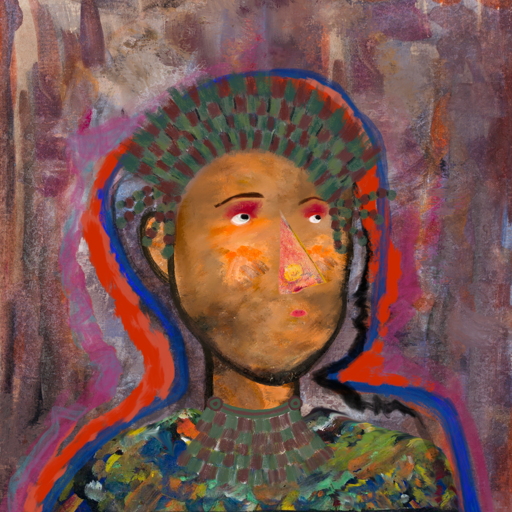
Background: Hypocrite, Head And Neck Side: Gypsy_Queen, Face Side: Irani, Bust: An_Impression, Hair Side: Experience, Head Accessory: After_Raid_Crown, Second Necklace: After_Raid, Necklace: Blank, Baby: Blank